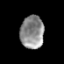
Tissue: prostate
Cell type: T cells
Senescence score: 0.252
Nuclear area (px): 757
Mean DAPI intensity: 141.804